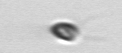
Label: Pyramimonas